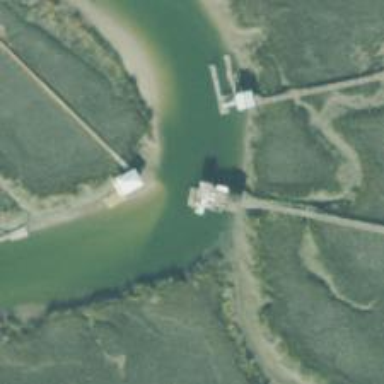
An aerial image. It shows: Man-made pier.